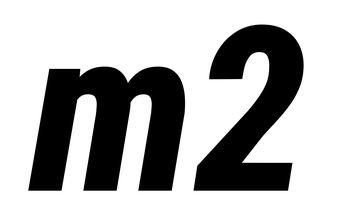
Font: Roboto-Italic_Condensed_ExtraBold_Italic